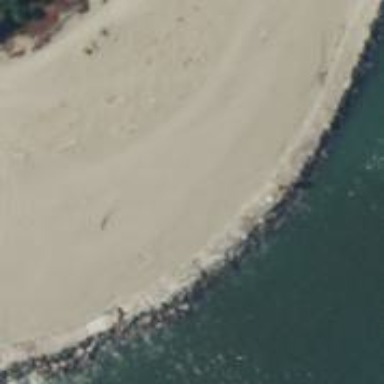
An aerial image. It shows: Breakwater structure.